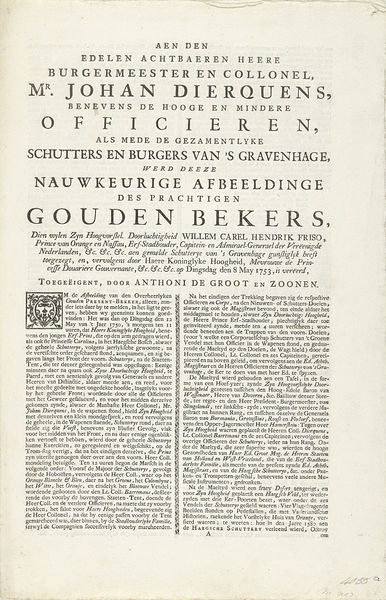
Titel: Tekstblad bij de prent van de gouden beker van de Haagse schutterij
Künstler: Anthoni de Groot en Zoonen
Standort: Amsterdam
Institution: Rijksmuseum
Schlagwörter: allemand, article, gouden, bekers, anthoni de groot